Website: bh-photo
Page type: address-validator
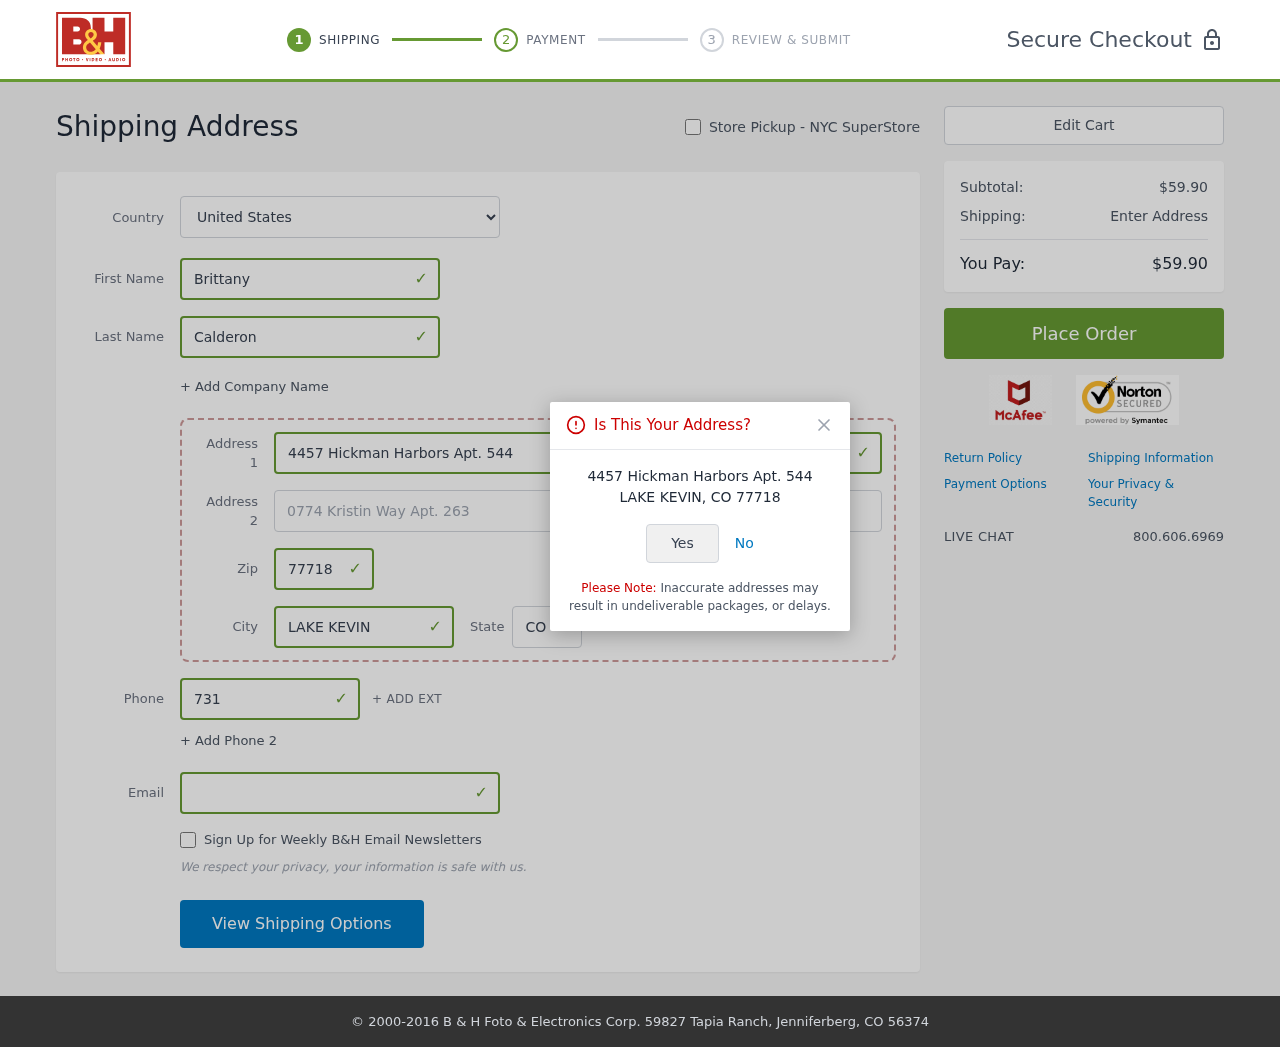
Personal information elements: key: PII_CITY
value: Lake Kevin
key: PII_COUNTRY
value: United States
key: PII_EMAIL
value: brittany.calderon@yahoo.com
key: PII_FIRSTNAME
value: Brittany
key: PII_LASTNAME
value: Calderon
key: PII_PHONE
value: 7312457471
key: PII_POSTCODE
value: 77718
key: PII_STATE_ABBR
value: CO
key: PII_STREET
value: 4457 Hickman Harbors Apt. 544
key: PII_STREET2
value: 0774 Kristin Way Apt. 263
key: PII_CITY_CONFIRM
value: LAKE KEVIN
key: PII_POSTCODE_FULL
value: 77718
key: PII_POSTCODE_NUMERIC
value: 77718
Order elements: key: ORDER_SUBTOTAL
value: $59.90
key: ORDER_TOTAL
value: $59.90